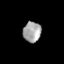
Tissue: prostate
Cell type: T cells
Senescence score: 0.3225
Nuclear area (px): 361
Mean DAPI intensity: 163.604